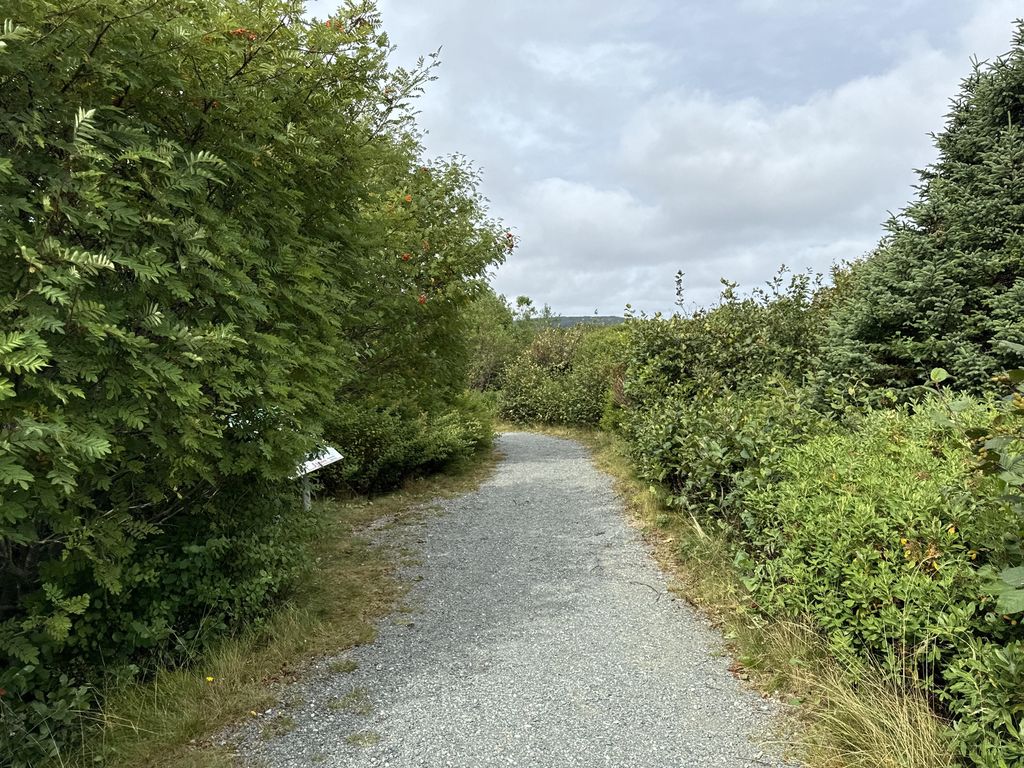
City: st_johns